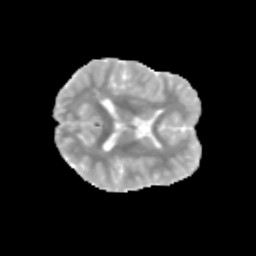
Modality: MD
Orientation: axial
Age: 11
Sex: male
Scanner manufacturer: siemens
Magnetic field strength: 3 T
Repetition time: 3.8 s
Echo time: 0.07 s